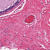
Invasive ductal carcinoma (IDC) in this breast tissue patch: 0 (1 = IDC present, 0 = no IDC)